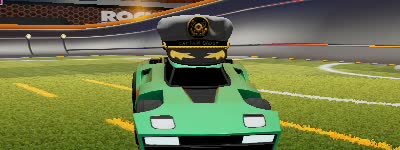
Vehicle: breakout